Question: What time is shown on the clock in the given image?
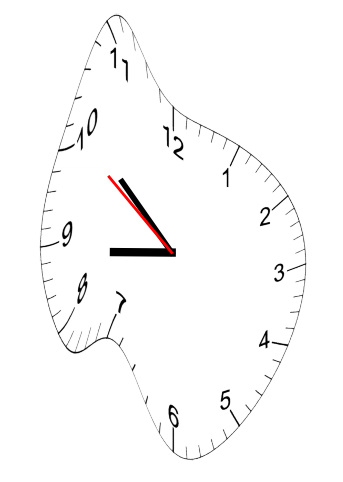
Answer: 08:51:51